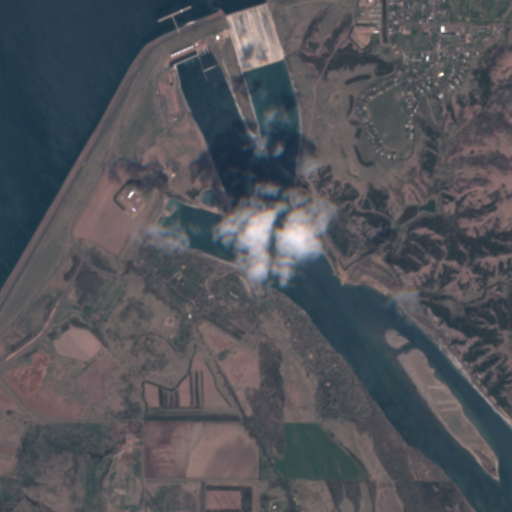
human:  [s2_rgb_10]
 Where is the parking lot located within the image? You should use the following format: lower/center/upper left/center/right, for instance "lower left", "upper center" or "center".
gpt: The parking lot is located in the center left of the image.
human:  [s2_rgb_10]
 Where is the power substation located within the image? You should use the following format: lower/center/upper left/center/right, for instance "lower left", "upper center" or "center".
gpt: The power substation is located in the upper left of the image.
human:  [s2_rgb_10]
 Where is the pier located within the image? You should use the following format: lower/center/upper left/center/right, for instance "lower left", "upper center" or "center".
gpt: The pier is located in the upper left of the image.
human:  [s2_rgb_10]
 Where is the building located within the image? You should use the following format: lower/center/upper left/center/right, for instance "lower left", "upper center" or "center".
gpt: There is no building in the image.